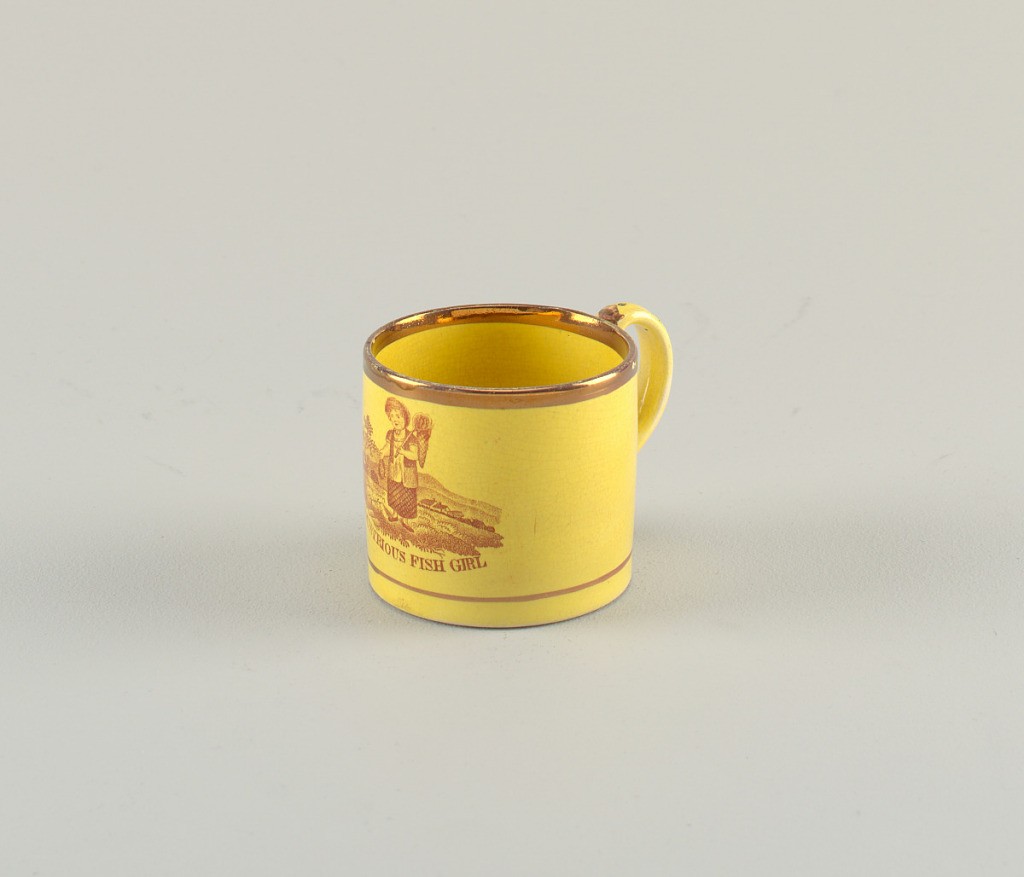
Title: Mug
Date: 18th–mid-19th century
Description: Industrious fish girl